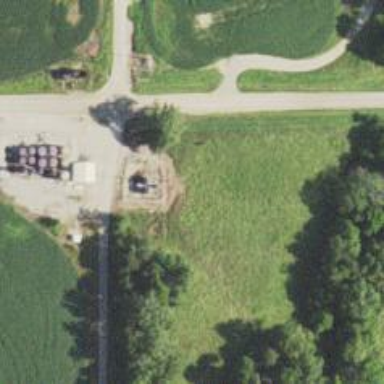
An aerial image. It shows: Storage tank that is man-made.